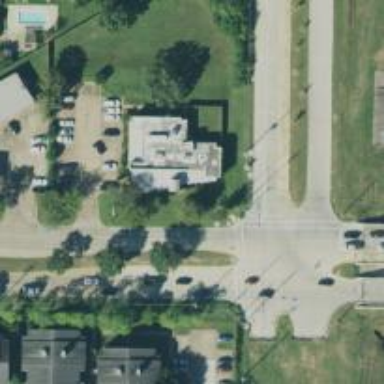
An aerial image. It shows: Veterinary facility.